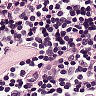
Metastatic tissue present: no